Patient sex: F
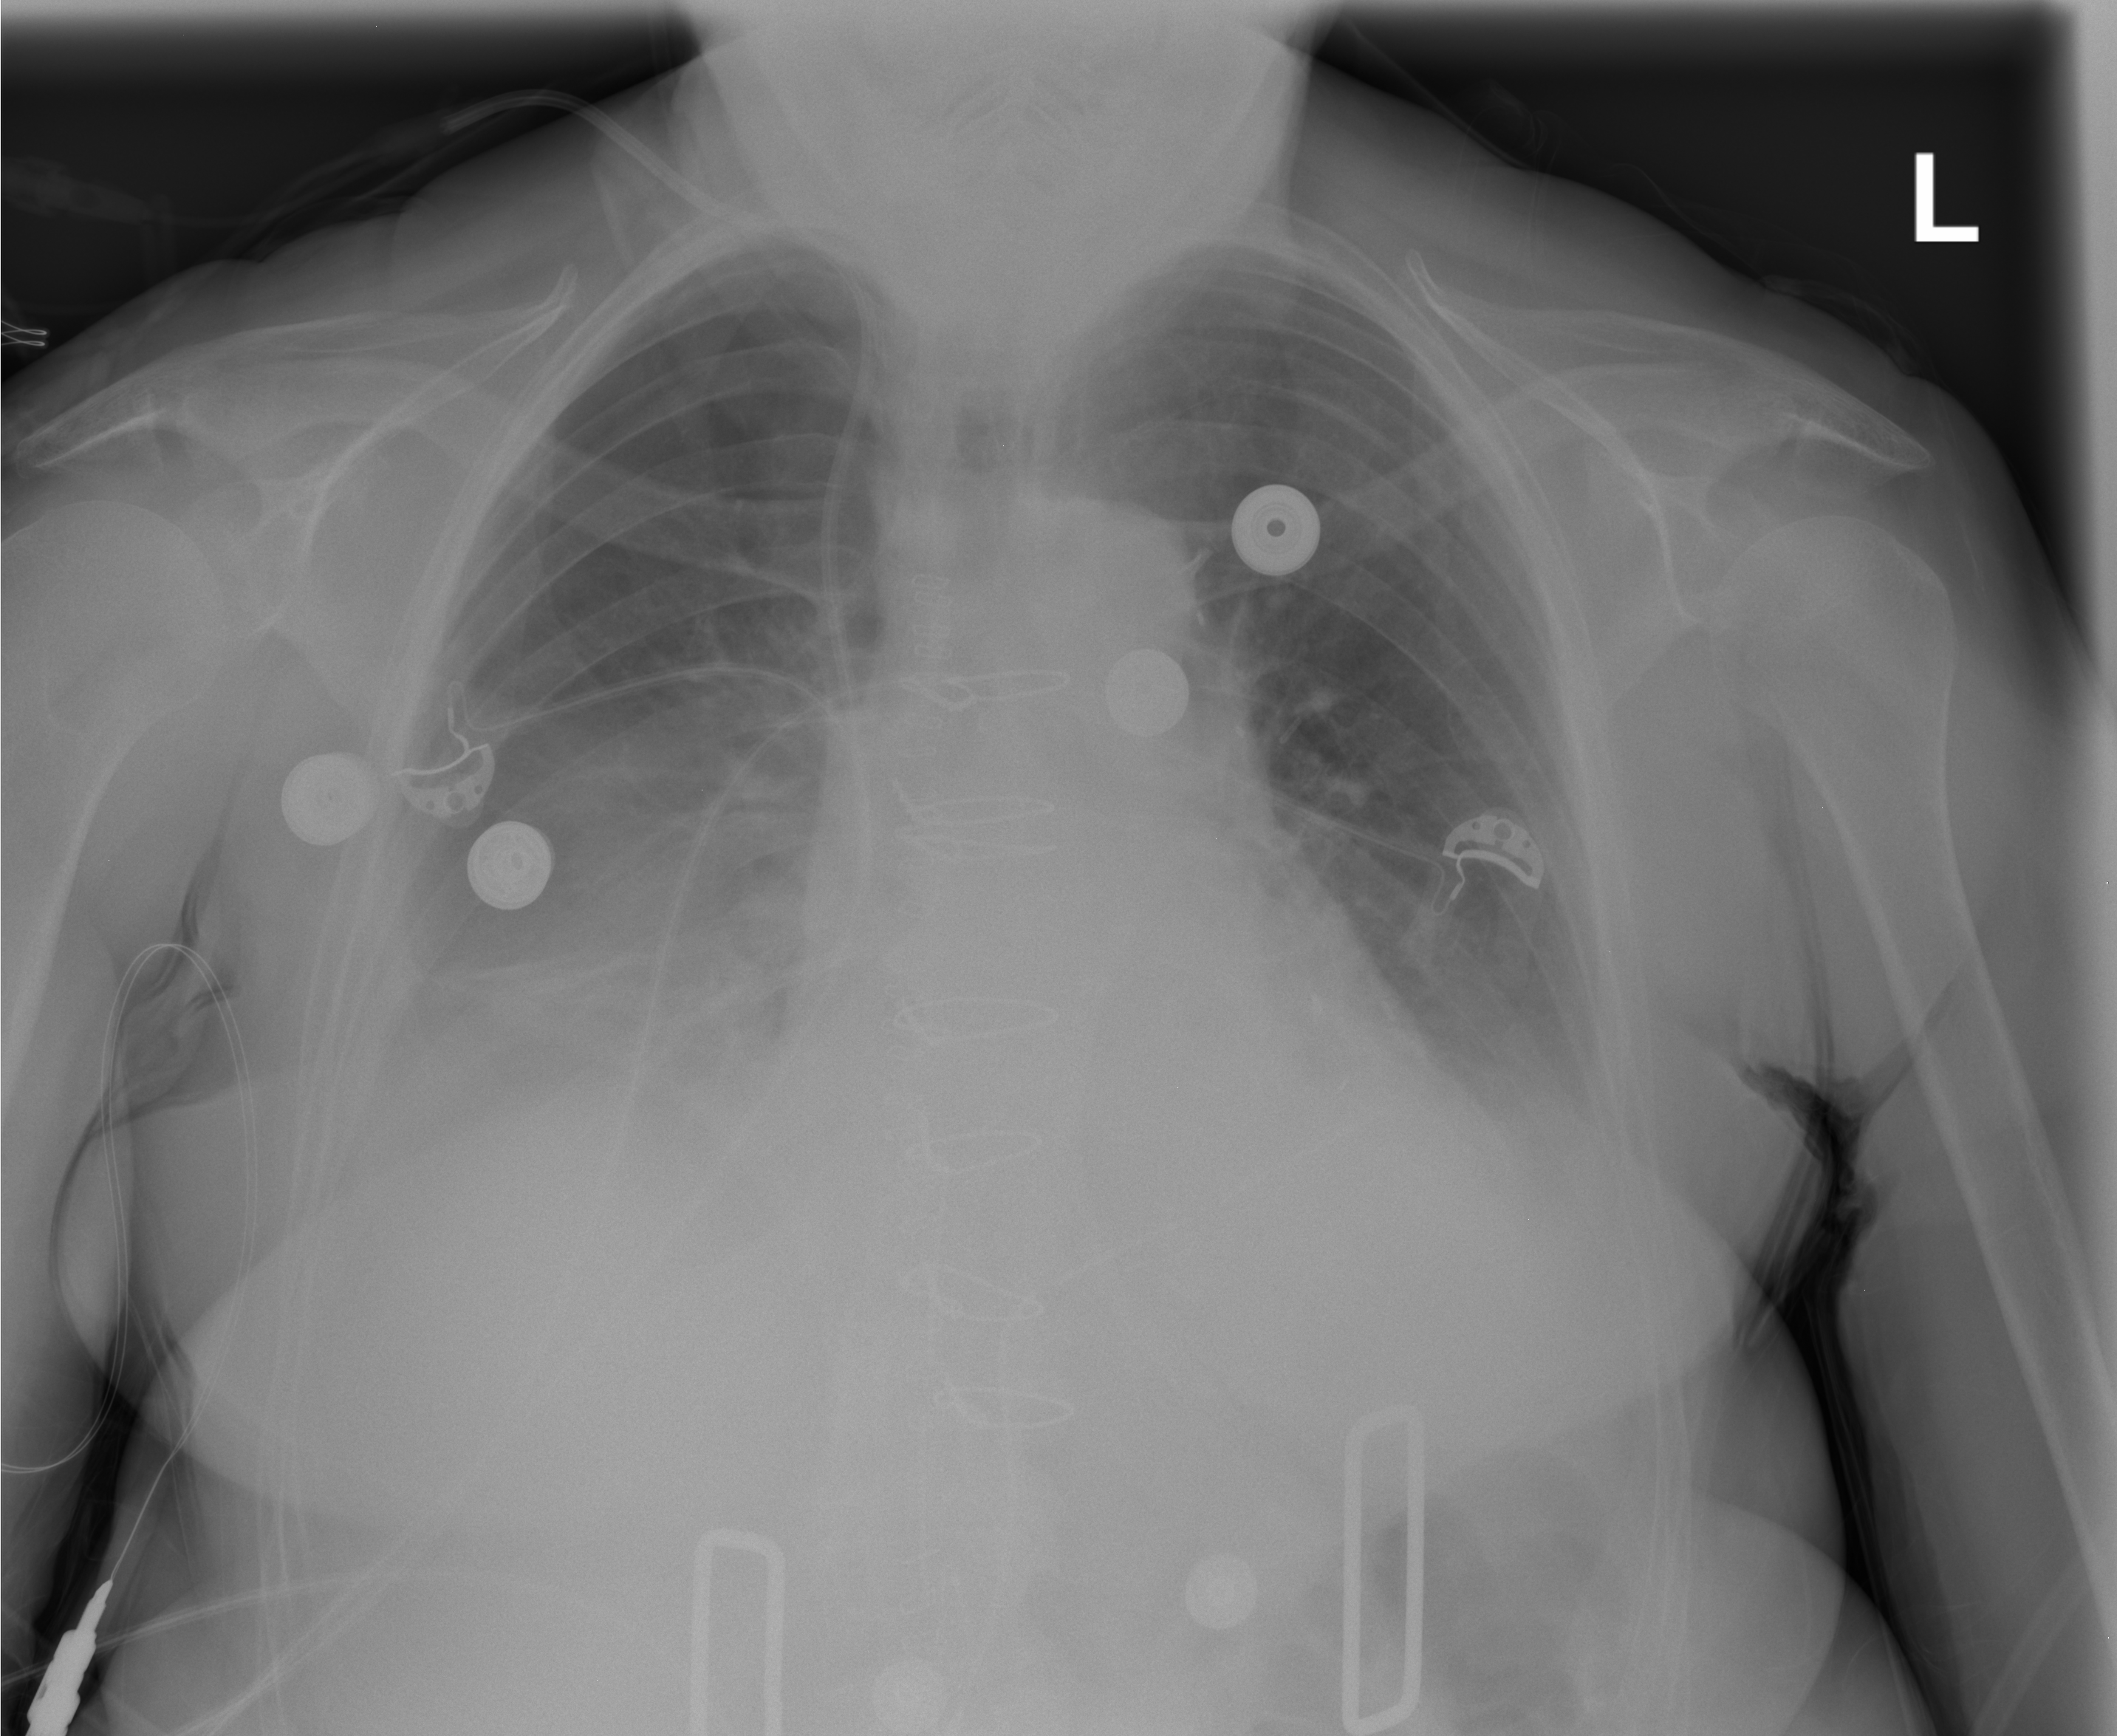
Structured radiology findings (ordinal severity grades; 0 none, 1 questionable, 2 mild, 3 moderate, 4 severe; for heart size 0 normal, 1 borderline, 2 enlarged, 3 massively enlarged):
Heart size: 0
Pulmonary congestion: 0
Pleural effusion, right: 2
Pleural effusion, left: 2
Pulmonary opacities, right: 0
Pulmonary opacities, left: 0
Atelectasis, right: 2
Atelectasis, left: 0